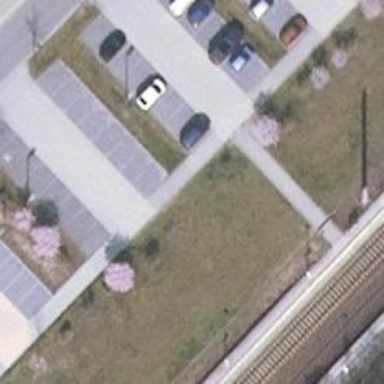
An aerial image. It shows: Road serving as parking aisle.